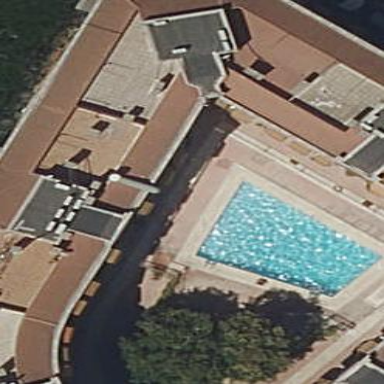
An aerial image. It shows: Swimming pool located in leisure land.